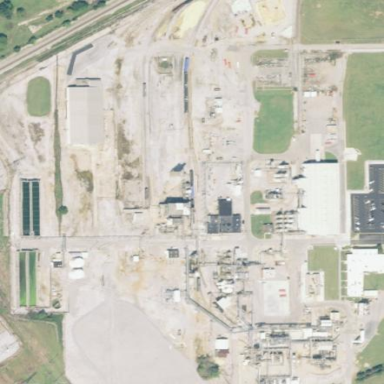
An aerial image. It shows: Industrial area mainly used for chemical purposes.